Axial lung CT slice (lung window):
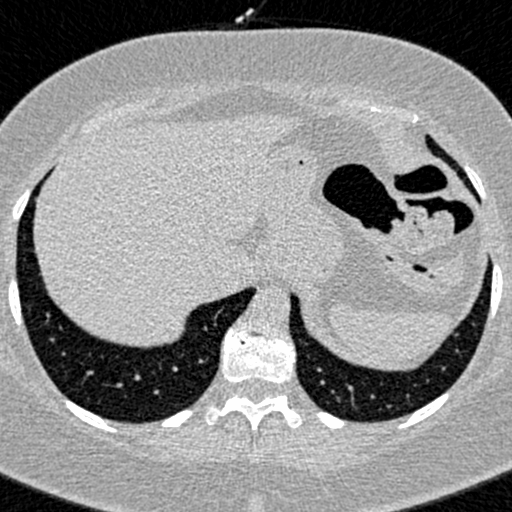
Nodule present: no